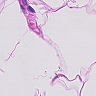
Metastatic tissue present: no